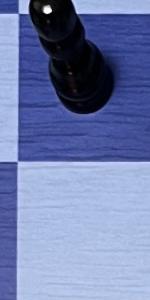
Label: Empty